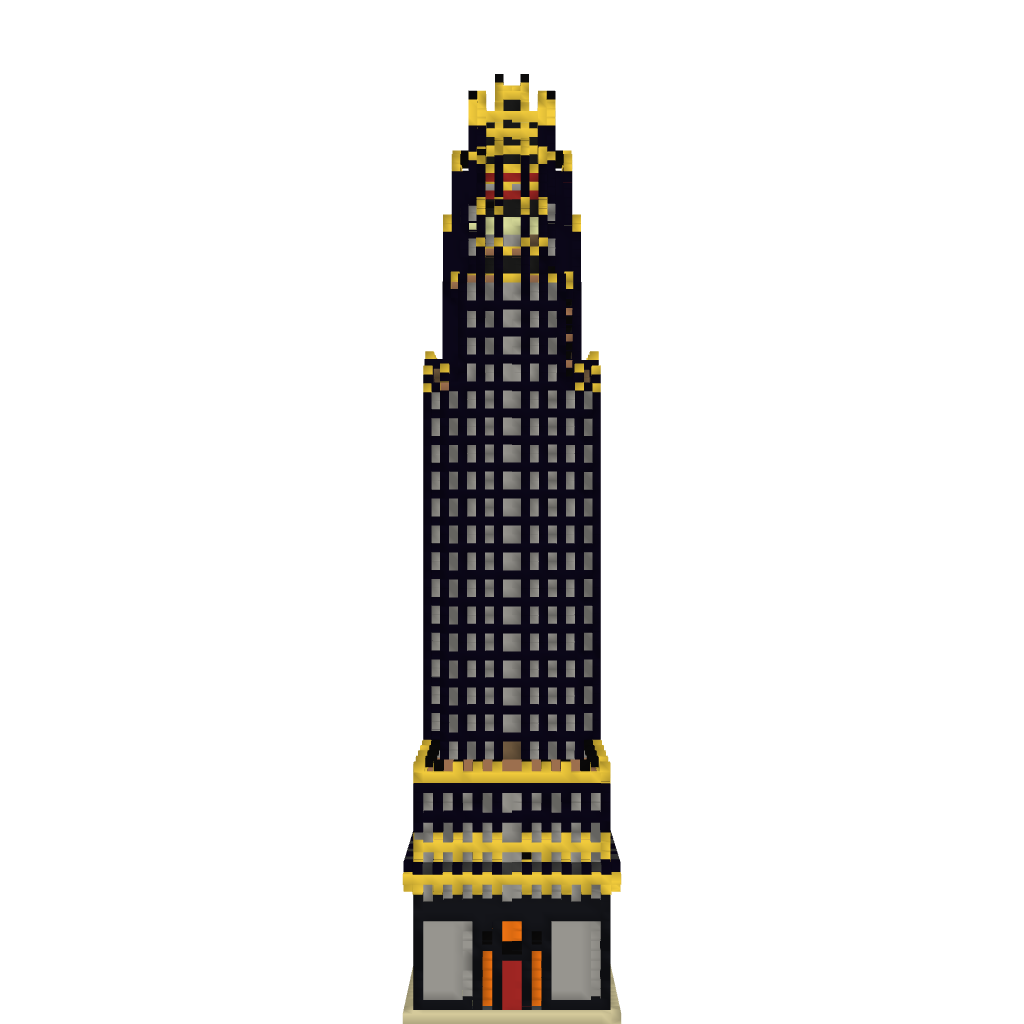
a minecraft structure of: Radiator Building New York